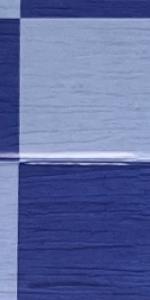
Label: Empty